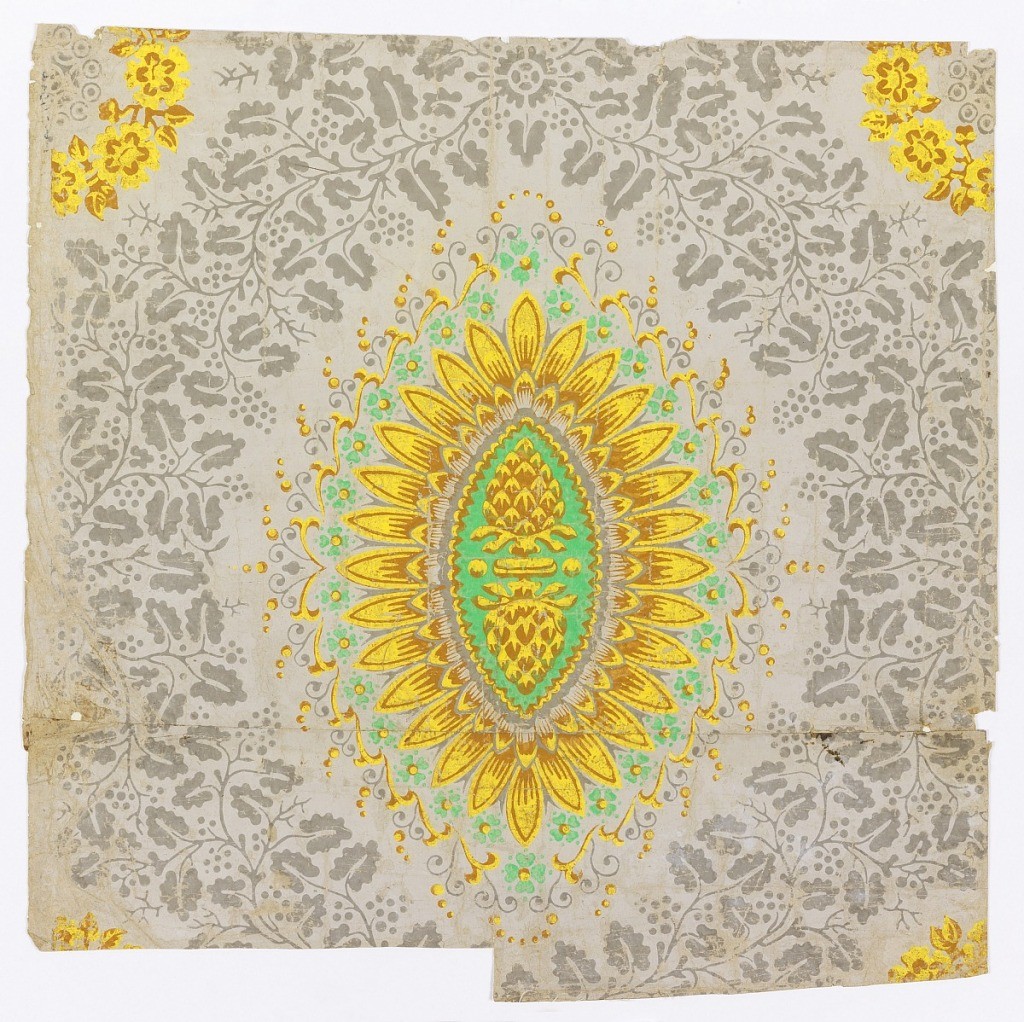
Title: Sidewall
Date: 1800–1830
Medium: Block-printed on paper
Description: On light lavender ground, allover gray foliage with leaves and berries. At center, mandorla composed of yellow petals surrounding a green ground containing two yellow artichokes.